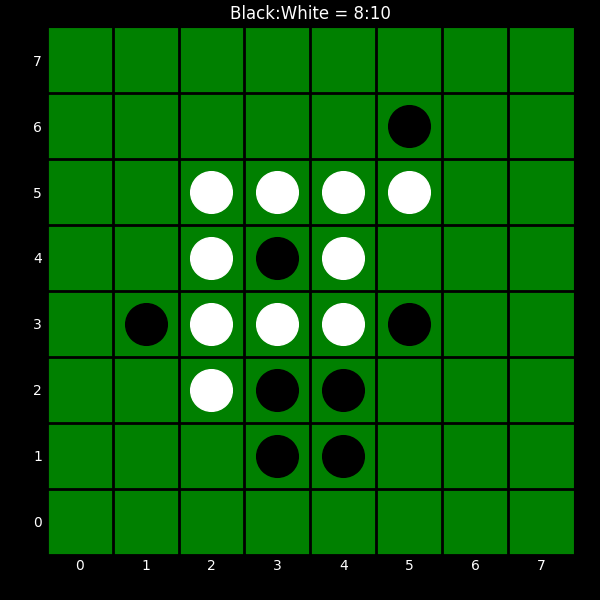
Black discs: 8
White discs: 10